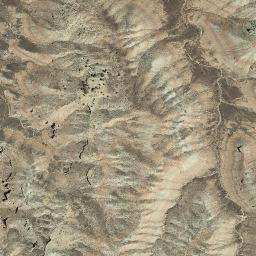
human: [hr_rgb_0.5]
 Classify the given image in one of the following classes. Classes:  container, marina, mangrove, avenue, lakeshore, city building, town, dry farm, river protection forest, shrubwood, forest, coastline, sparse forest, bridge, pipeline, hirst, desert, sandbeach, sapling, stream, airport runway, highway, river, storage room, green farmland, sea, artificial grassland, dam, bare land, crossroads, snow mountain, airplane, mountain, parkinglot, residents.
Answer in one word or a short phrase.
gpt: mountain